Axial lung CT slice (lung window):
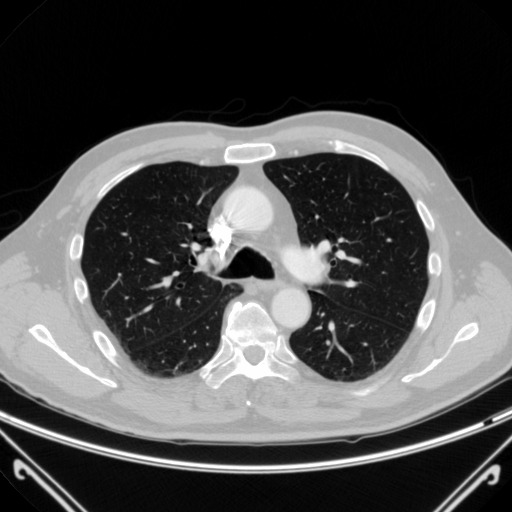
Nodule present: no